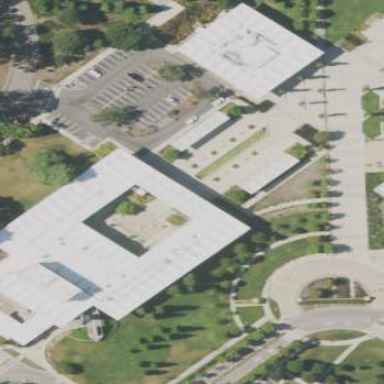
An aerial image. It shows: School building.